Question: I have data that looks like this:
'''
Name Odds_Ratio_(log2) p-value
Ann -1.80494 0.05
Lucy 2.51017 0.1
Sally -1.97779 0.01
...
'''
And I want to make graph that would look something like Figure B or C.
To have p-values on y-axis, odds ratio on x axis (divided by such vertical line) and Names next to plotted symbol. I don't have fractional size so it's impossible to change symbol size here.
How can I do it?
I really hope that someone will help me with this, as my R plotting knowledge lets me to make plots only like this:
'''
plot(data$V2,data$V3, main="Ratio", xlab="p-value",ylab="Odds ratio (Log2)")
'''
.
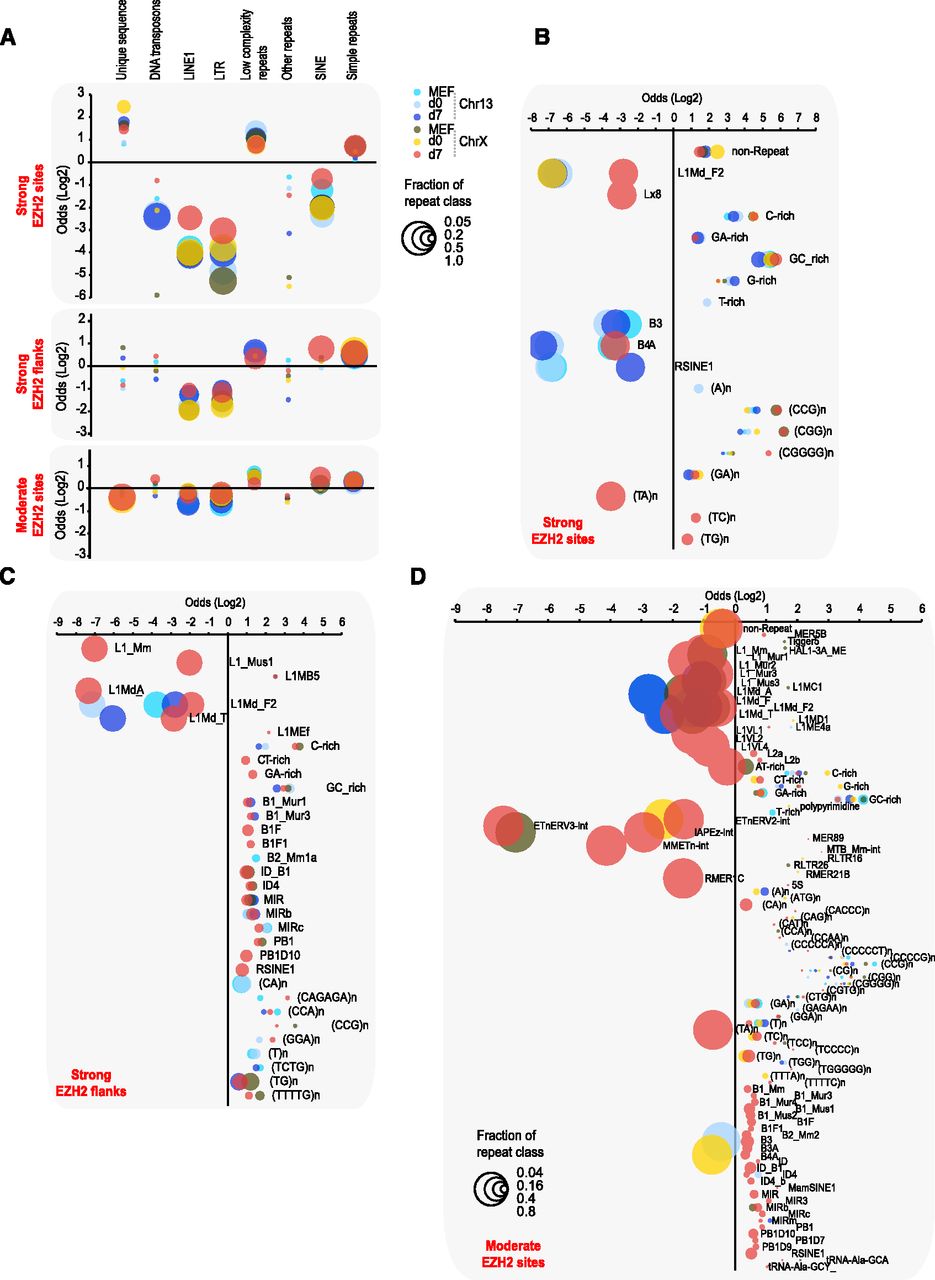
Answer: You should refer to '?plot', '?abline', and '?text'. That said, here's one way to do it with base functions.
'''
d <- data.frame(Name=LETTERS, Odds_Ratio_log2=runif(26, -8, 8),
p_value=runif(26))
plot(d$Odds_Ratio_log2, d$p_value, pch=20, xlim=c(-8, 8), ylim=c(0, 1),
axes=F, xlab='', ylab='', yaxs='i')
abline(v=0, lwd=3)
axis(3, lwd=3, at=seq(-8, 8, 1), cex.axis=0.8, lwd.ticks=1)
mtext('Odds (Log2)', 3, line=2.5)
text(d$Odds_Ratio_log2, d$p_value, d$Name, pos=4, cex=0.7)
'''

---
UPDATE:
I've added 'yaxs='i'' to the 'plot' call above, because unless we do this, the top axis intercepts slightly higher than y=1, perhaps giving an impression of lower p-values.
Note that the plot is not "rotated", . Rather, we suppress axis 1 and 2 (the default x and y axes), with 'axes=F', and instead we plot axis 3 (the top axis; see '?axis'). We then use 'mtext' to plot the label for axis 3. To plot a label at the left edge of the plot, you can either use the 'ylab' argument (which I've set equal to '''') in the 'plot' function, or use 'mtext('p-value', 2)'.
Alternatively, if you want the central vertical line to have ticks and labels corresponding to y-values, . Then, use 'segments' to add tick marks, and 'text' to add tick labels, e.g.:
'''
segments(-0.1, seq(0, 1, 0.1), 0, seq(0, 1, 0.1), lwd=2)
text(rep(0, 10), seq(0, 1, 0.1), seq(0, 1, 0.1), cex=0.7, pos=2)
'''
The end result will look something like this:
'''
opar <- par(no.readonly = TRUE)
d <- data.frame(Name=LETTERS, Odds_Ratio_log2=runif(26, -8, 8),
p_value=runif(26))
plot(d$Odds_Ratio_log2, d$p_value, pch=20, xlim=c(-8, 8), ylim=c(0, 1),
axes=F, xlab='', ylab='', yaxs='i', col='gray20')
abline(v=0, lwd=3)
axis(3, lwd=3, at=seq(-8, 8, 1), cex.axis=0.8, lwd.ticks=1)
mtext('Odds (Log2)', 3, line=2.5)
text(d$Odds_Ratio_log2, d$p_value, d$Name, pos=4, offset=0.3, cex=0.7)
par(xpd=NA)
segments(-0.1, seq(0.1, 0.9, 0.1), 0, seq(0.1, 0.9, 0.1), lwd=2)
text(rep(0, 10), seq(0.1, 0.9, 0.1), seq(0.1, 0.9, 0.1),
cex=0.7, pos=2, offset=0.3)
par(opar)
'''